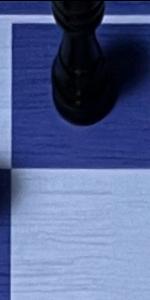
Label: Empty